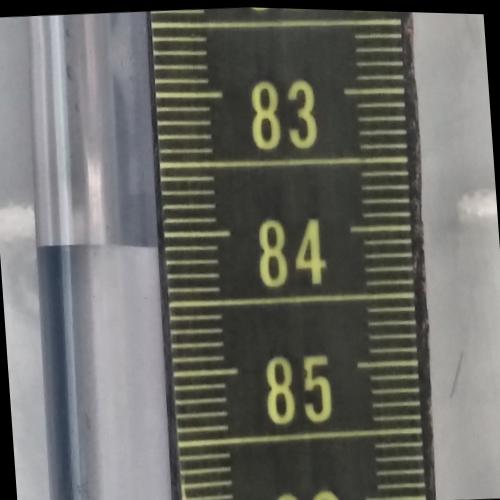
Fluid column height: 84.1 cm